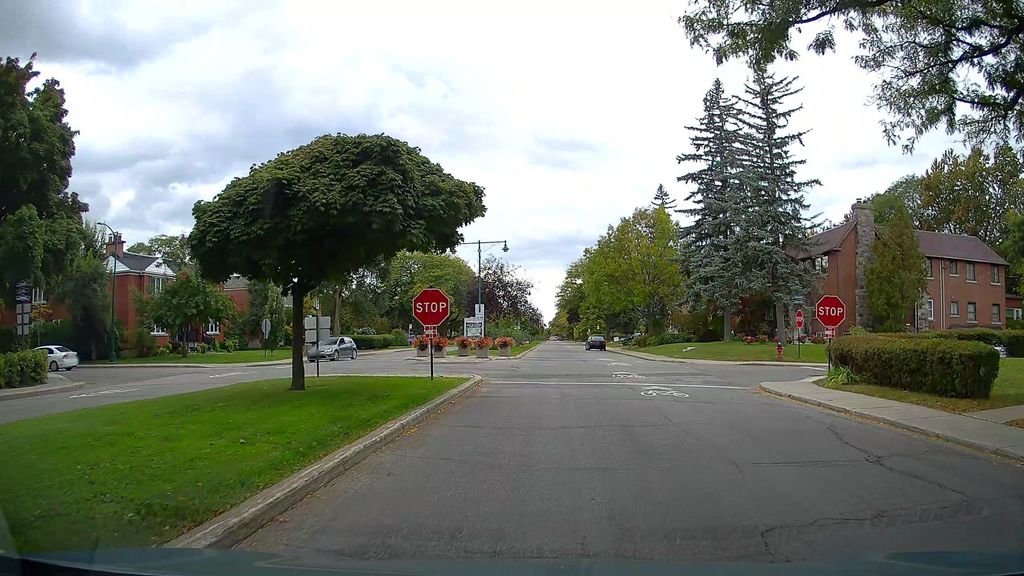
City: montreal